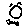
Label: sun